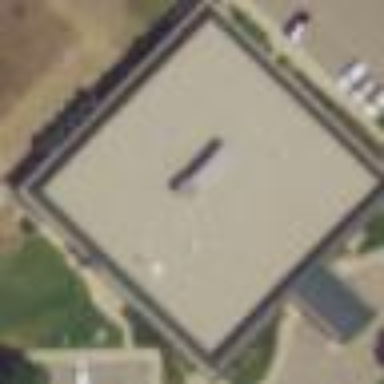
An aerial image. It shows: Clinic building providing healthcare services.